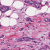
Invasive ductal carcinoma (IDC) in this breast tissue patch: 1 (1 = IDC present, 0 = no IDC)